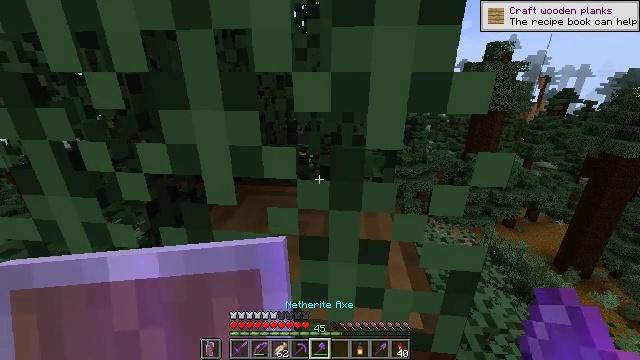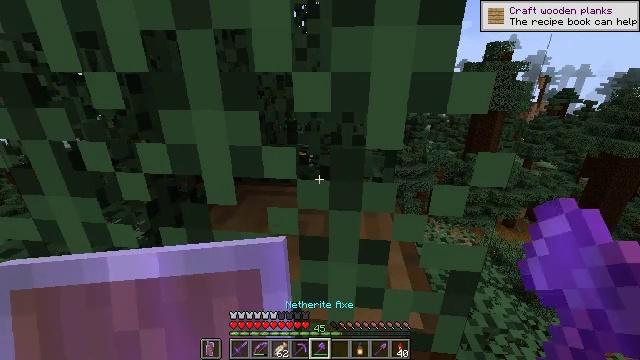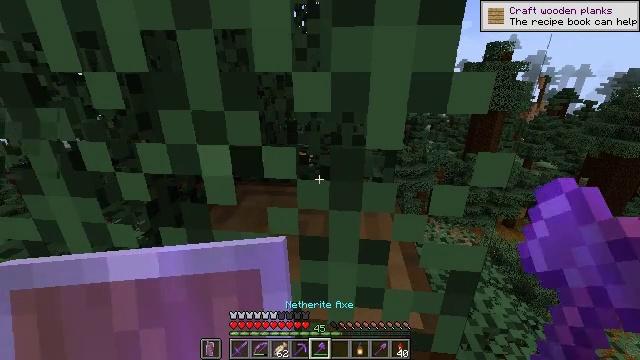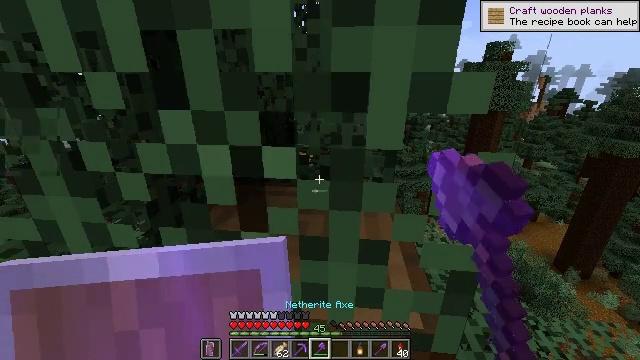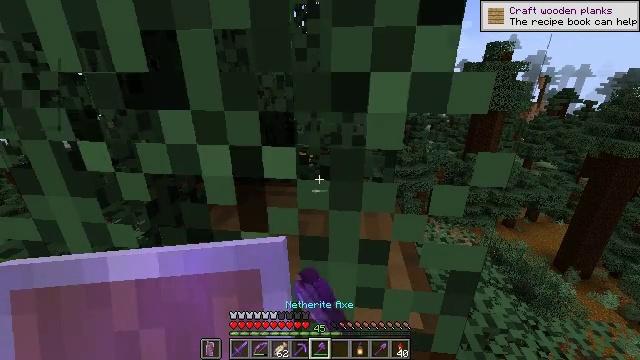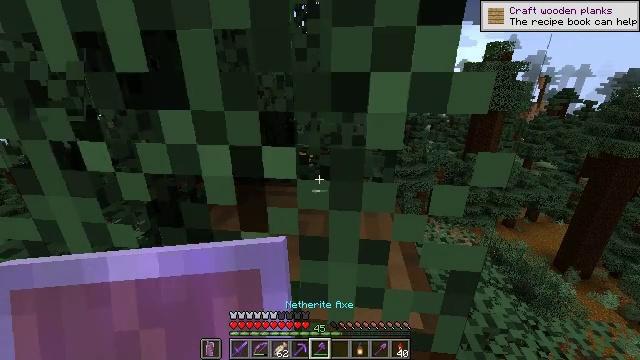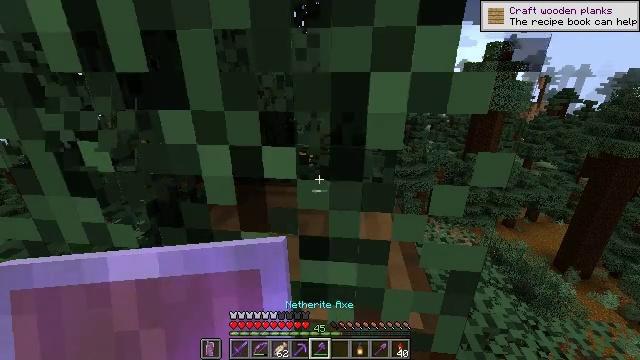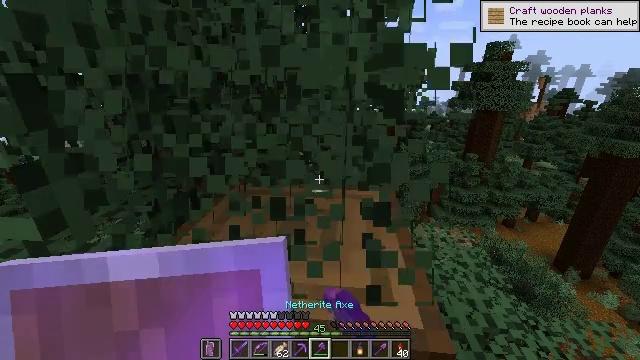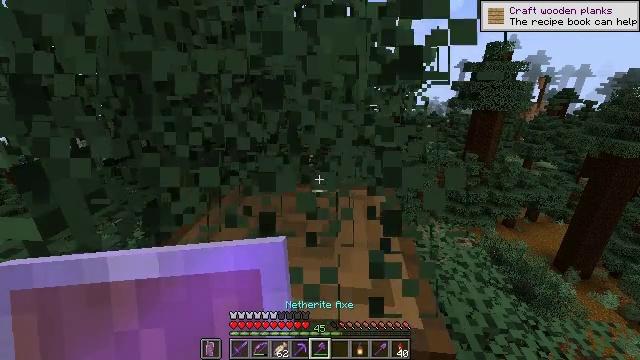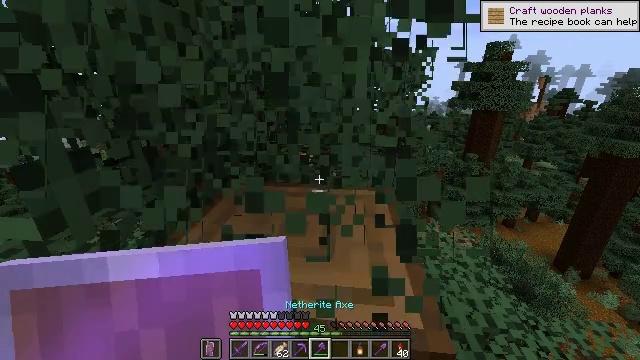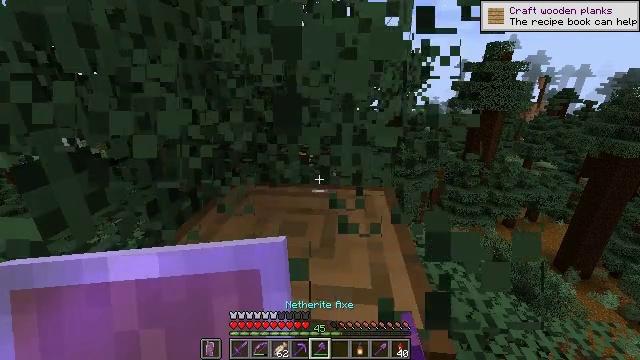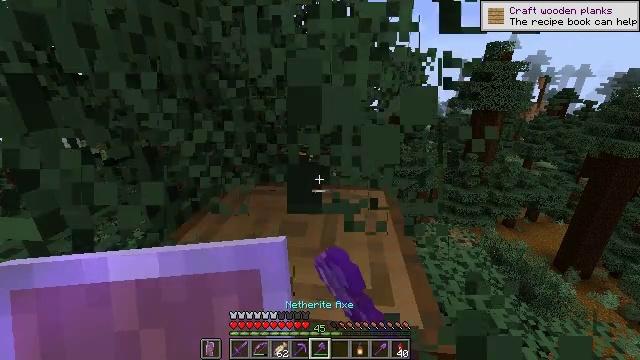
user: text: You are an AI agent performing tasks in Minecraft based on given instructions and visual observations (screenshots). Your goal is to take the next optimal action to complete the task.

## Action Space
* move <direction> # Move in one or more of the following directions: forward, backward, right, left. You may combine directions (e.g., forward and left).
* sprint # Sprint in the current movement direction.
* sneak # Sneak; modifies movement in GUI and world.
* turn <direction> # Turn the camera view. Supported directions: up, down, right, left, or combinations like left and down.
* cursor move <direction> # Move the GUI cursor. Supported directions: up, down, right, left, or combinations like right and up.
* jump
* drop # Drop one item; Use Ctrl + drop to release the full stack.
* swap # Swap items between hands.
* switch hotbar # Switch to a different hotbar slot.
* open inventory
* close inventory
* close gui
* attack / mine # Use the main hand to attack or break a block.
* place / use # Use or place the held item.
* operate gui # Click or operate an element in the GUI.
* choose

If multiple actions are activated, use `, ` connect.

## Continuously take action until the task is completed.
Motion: motion action
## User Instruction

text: Mine spruce leaves from the tree.
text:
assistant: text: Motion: no_op
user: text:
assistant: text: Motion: attack / mine
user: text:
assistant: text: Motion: attack / mine
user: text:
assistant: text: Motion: attack / mine
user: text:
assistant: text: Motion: attack / mine
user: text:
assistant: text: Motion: attack / mine
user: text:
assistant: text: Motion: attack / mine
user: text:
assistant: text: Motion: attack / mine
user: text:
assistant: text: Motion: attack / mine
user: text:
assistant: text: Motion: attack / mine
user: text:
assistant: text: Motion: attack / mine
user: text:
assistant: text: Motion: attack / mine